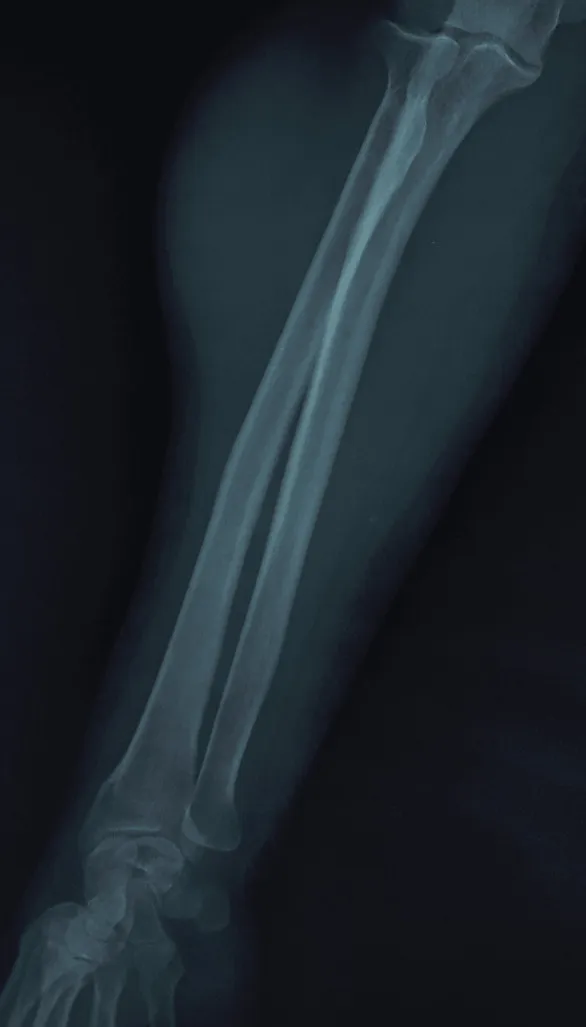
Anteroposterior X-ray view of the right forearm.
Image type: radiology (x_ray)